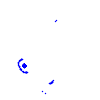
Particle: pion